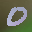
Label: 0